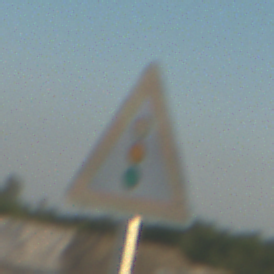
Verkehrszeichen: Lichtzeichenanlage
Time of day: SunriseSunset
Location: Outdoor (Beach)
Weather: Clear
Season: NotSpecified
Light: Natural